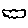
Label: cloud